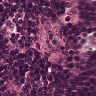
Metastatic tissue present: no